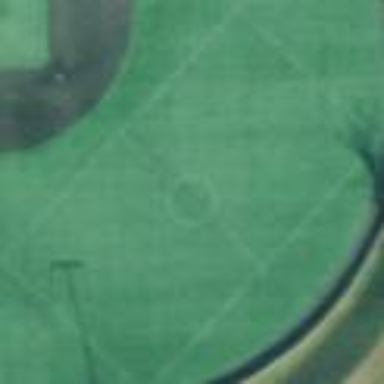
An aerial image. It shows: Soccer pitch for leisure land activities.